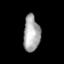
Tissue: prostate
Cell type: T cells
Senescence score: 0.2369
Nuclear area (px): 583
Mean DAPI intensity: 168.511